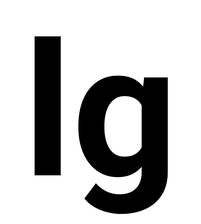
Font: Roboto_Bold